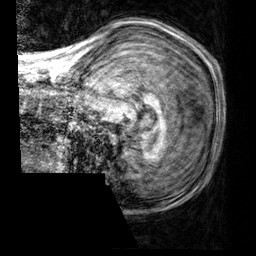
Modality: T1w
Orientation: sagittal
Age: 21
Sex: male
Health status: healthy
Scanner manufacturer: siemens
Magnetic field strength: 3 T
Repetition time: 2.3 s
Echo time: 0.00303 s